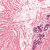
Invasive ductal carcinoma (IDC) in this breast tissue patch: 0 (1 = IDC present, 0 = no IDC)